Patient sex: F
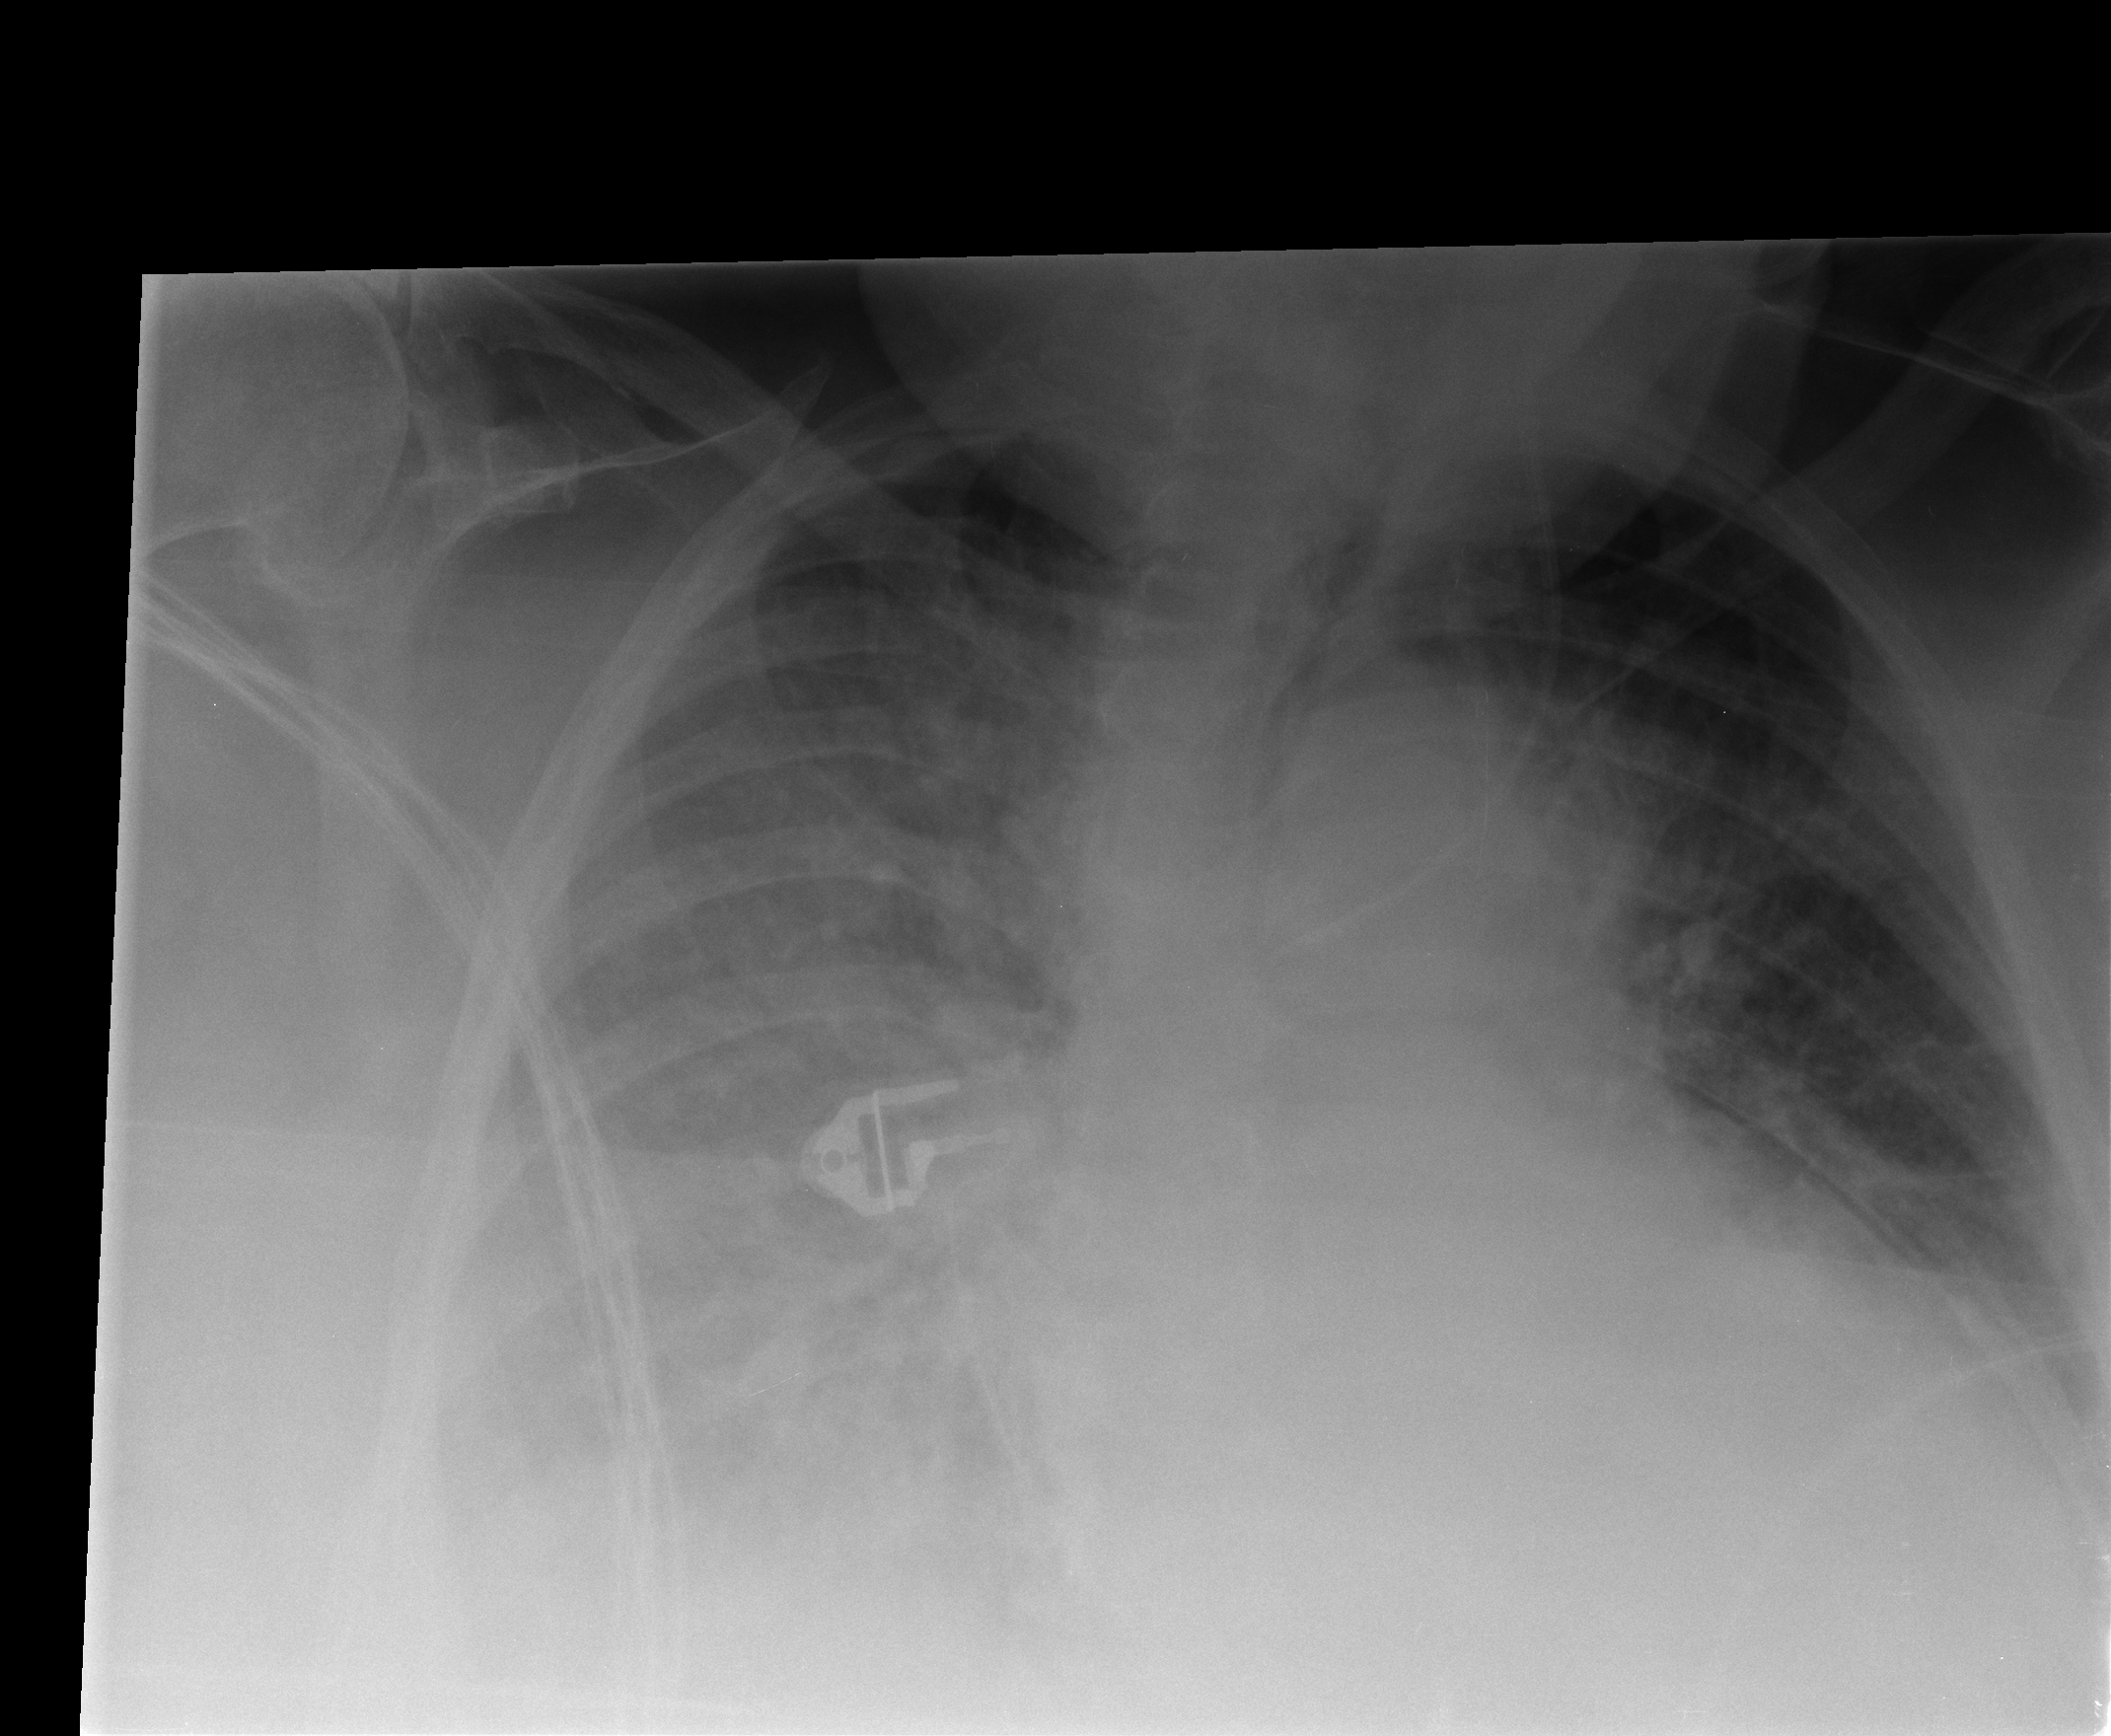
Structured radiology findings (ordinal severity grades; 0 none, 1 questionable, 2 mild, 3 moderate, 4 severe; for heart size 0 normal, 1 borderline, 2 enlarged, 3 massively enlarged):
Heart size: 2
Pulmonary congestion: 3
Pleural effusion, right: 3
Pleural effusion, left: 2
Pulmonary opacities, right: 3
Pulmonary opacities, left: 2
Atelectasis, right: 3
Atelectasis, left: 2